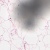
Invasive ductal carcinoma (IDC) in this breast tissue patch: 0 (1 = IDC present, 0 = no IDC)